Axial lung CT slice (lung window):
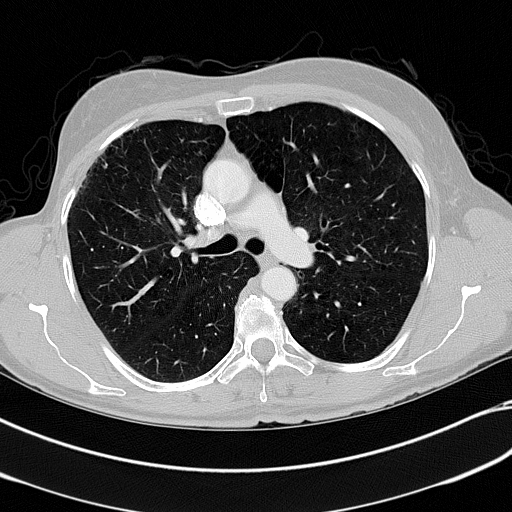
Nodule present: no